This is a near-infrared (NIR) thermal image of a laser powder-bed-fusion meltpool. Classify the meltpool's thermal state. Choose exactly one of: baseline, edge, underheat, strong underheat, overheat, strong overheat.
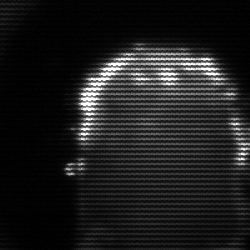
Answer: baseline